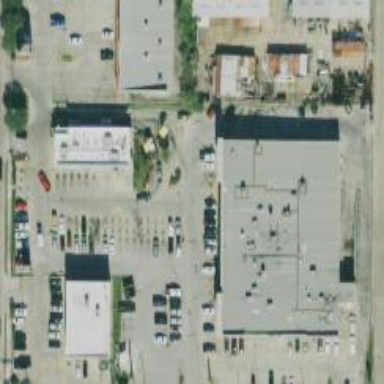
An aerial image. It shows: Parking space.